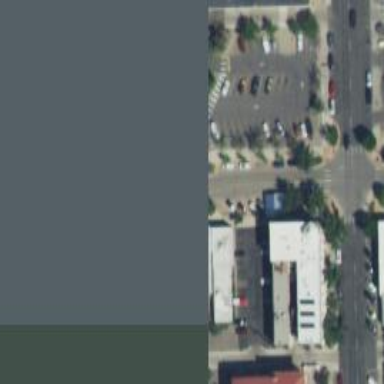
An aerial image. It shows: Parking space is available.